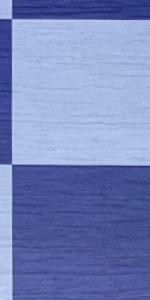
Label: Empty